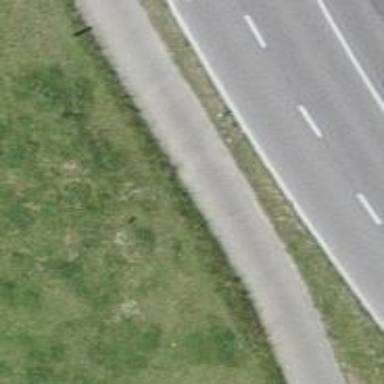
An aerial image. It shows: High-quality asphalt cycleway.